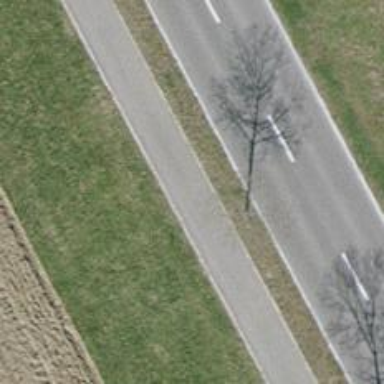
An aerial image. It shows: Urban tree adds touch of nature to the surroundings.